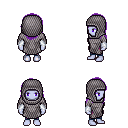
a pixel art fantasy rpg character, female body template, dark elf, purple skin, chain mail, magenta pants, purple long hairstyle, chain hood, white cloth bracers, four views (front, back, left, right), 2x2 character sprite sheet, small pixel art, hard edges, no anti-aliasing